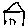
Label: house